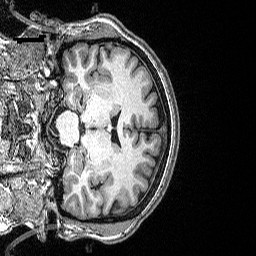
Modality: T1w
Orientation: coronal
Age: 36
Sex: female
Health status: healthy
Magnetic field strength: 3 T
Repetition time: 2.53 s
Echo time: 0.00331 s